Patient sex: M
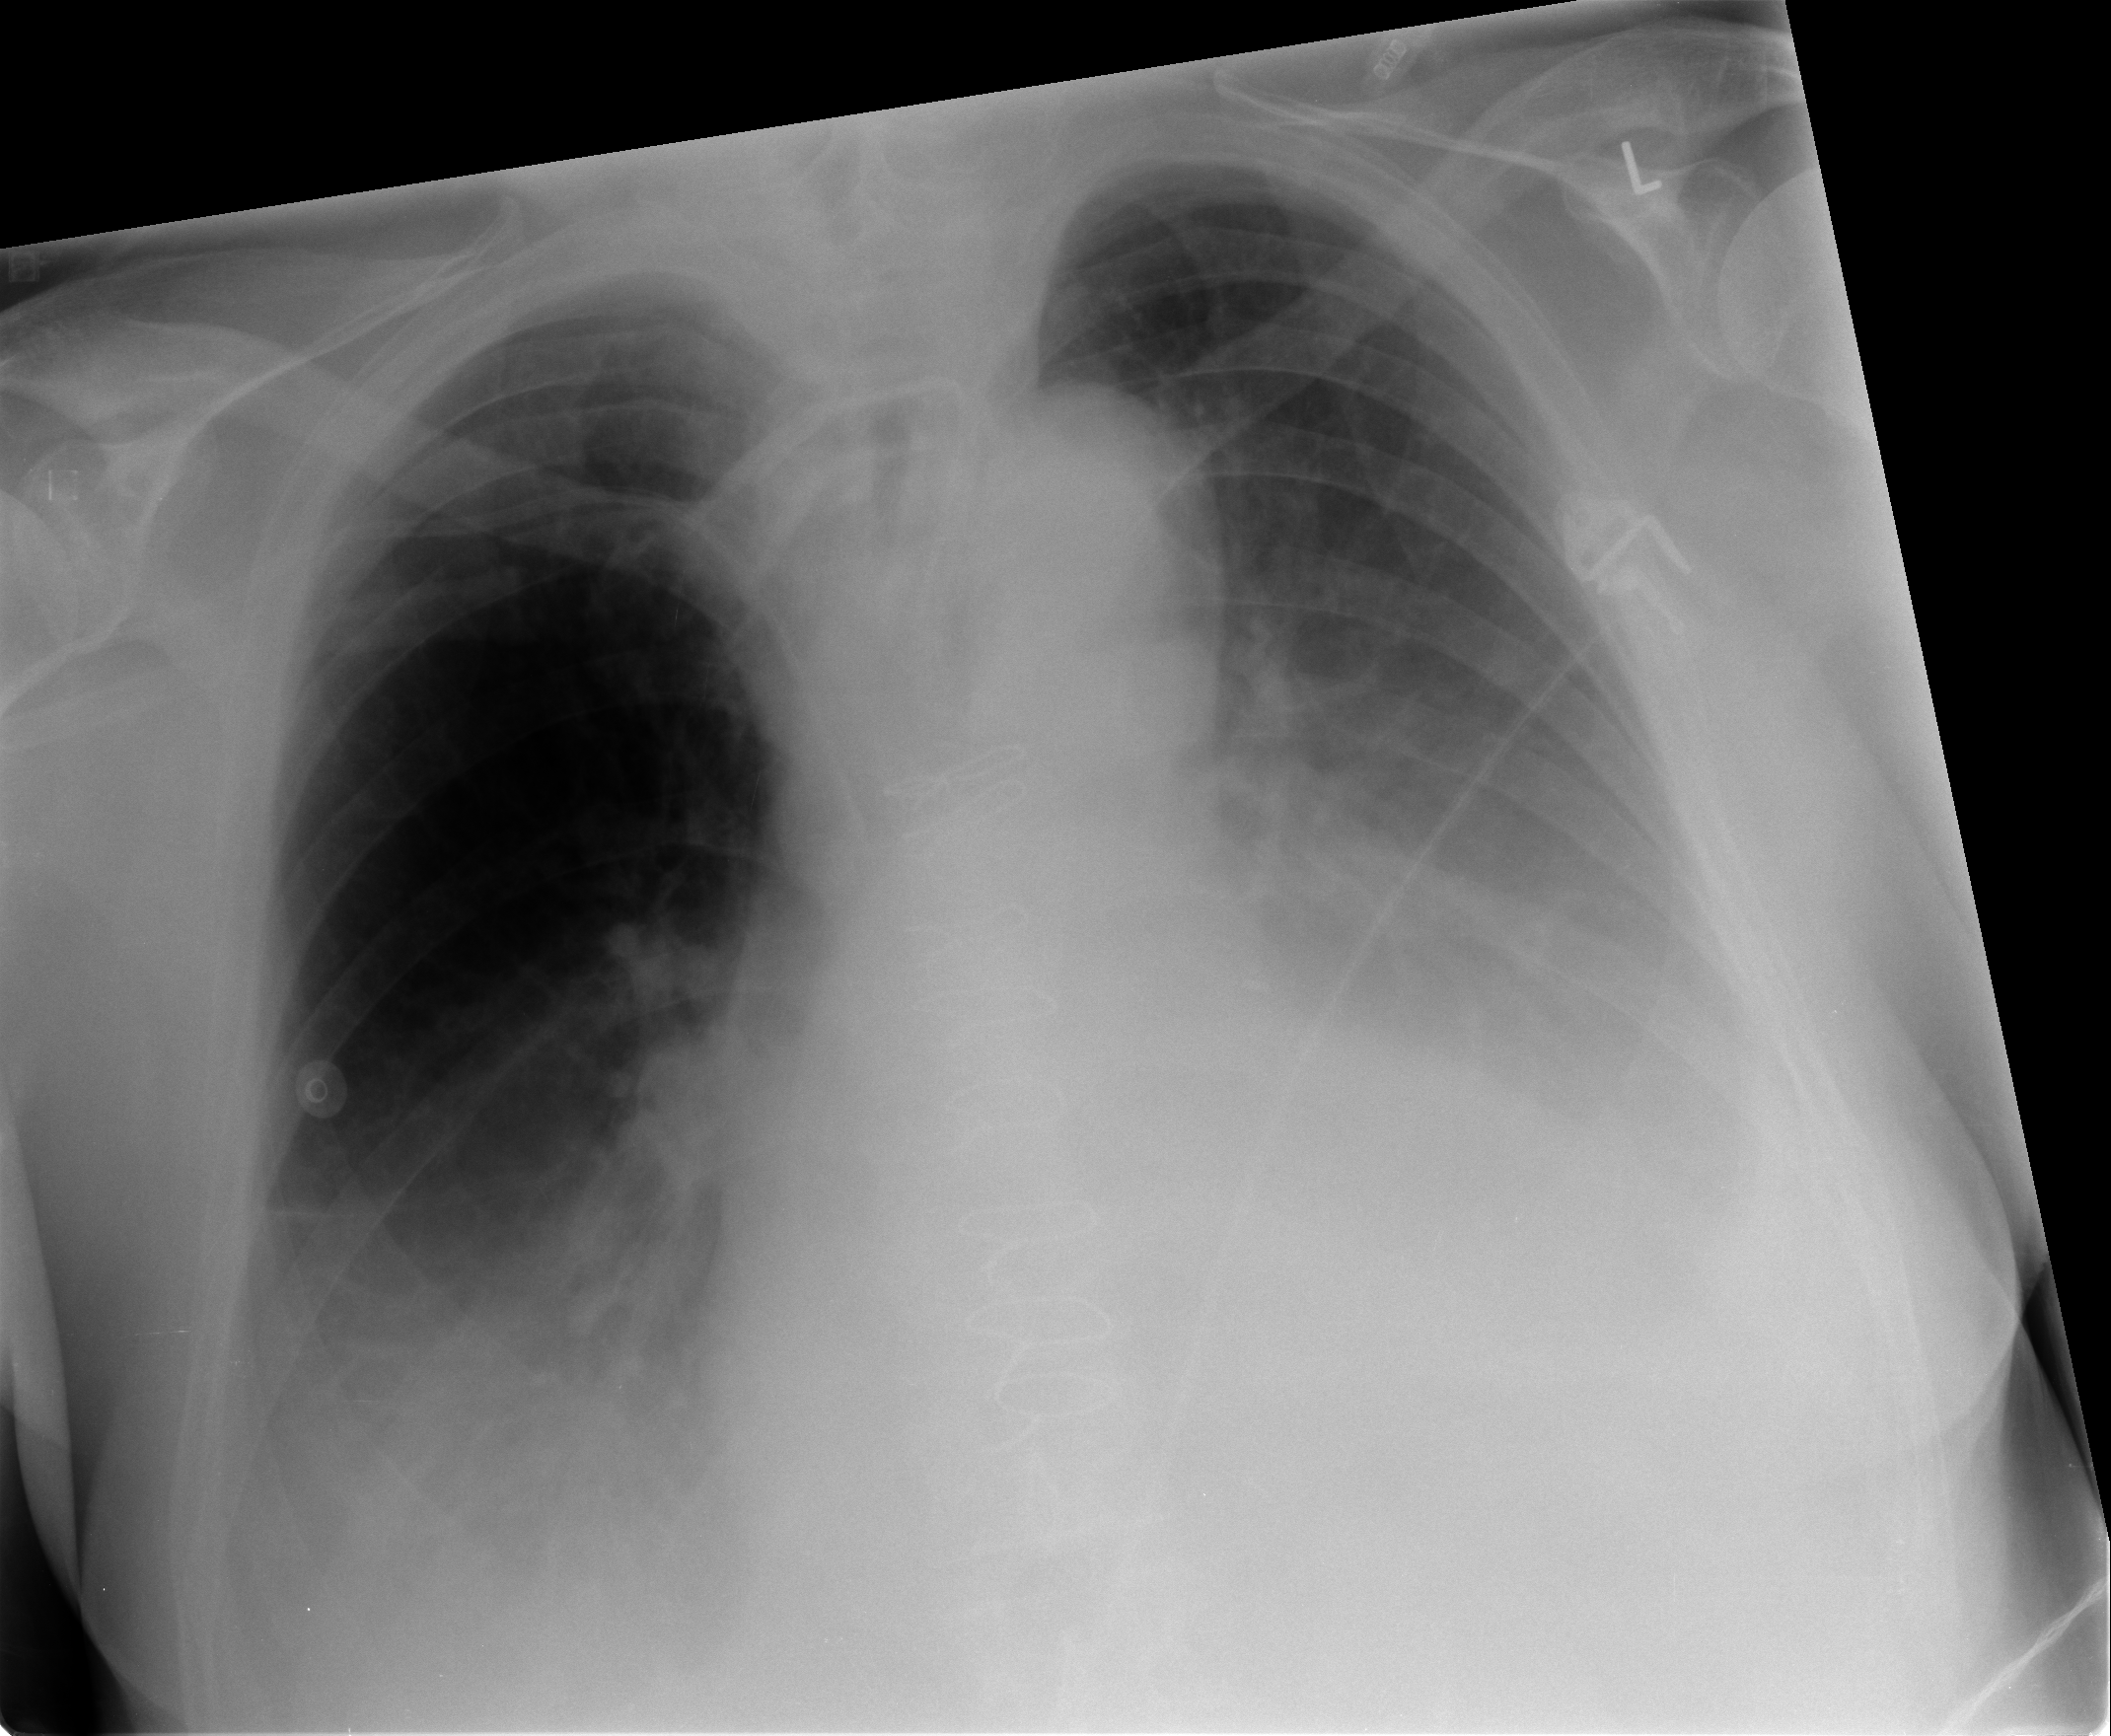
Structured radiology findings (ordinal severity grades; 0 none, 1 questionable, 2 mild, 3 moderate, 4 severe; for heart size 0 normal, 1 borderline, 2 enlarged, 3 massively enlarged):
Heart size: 2
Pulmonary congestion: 2
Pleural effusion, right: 3
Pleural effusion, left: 3
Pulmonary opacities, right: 0
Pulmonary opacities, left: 1
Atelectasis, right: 2
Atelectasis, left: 3